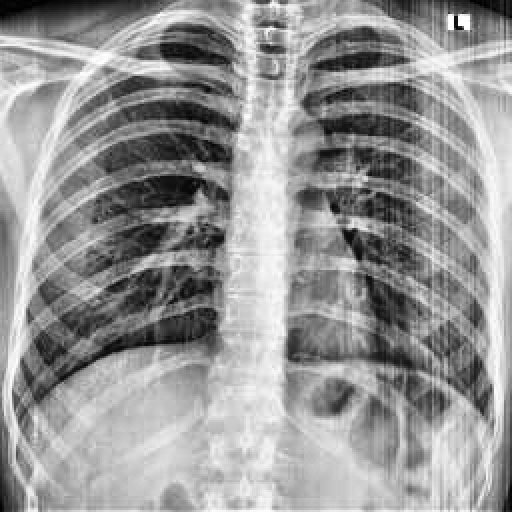
Finding: NORMAL